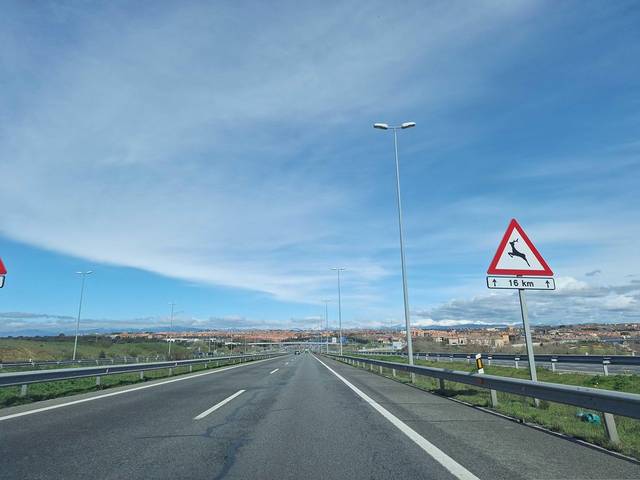
Region: Spain
Coordinates: 40.391, -3.884